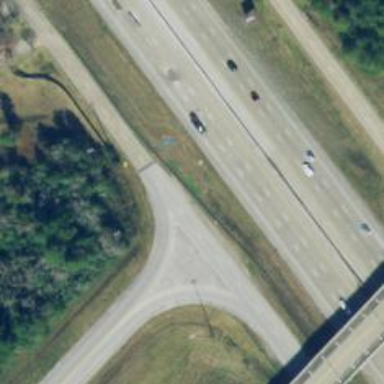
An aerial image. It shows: Secondary link road.